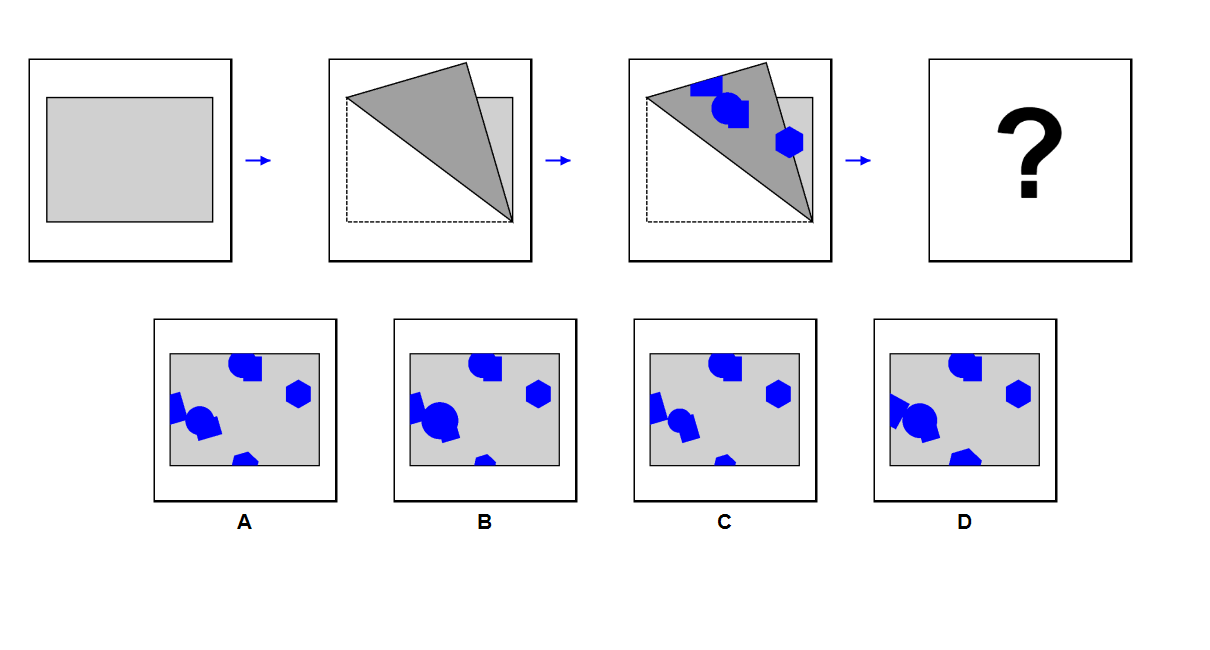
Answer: A